Field crop: maize
Growth stage: 2
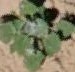
Species: chenopodium